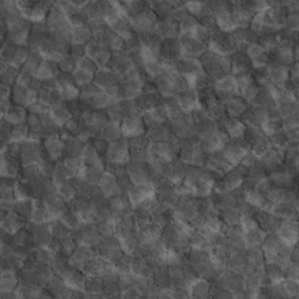
Label: non_frost